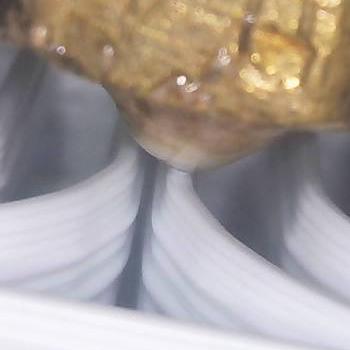
Flow rate: 62%